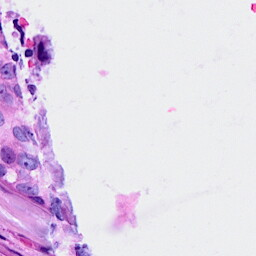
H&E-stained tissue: Breast